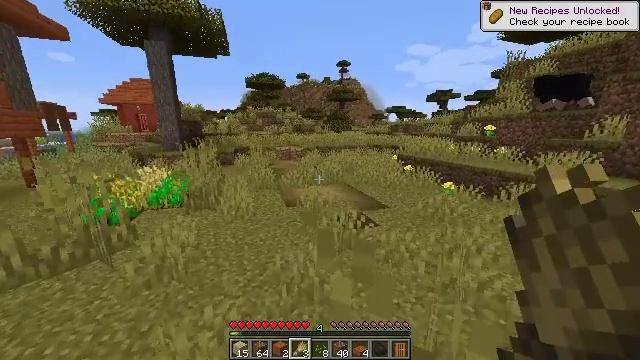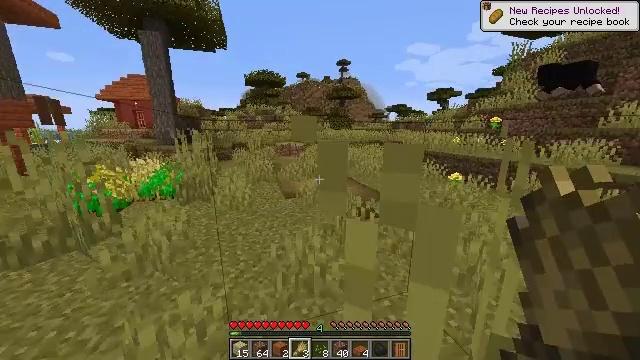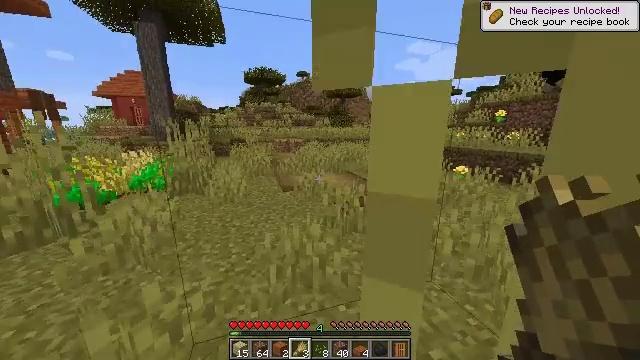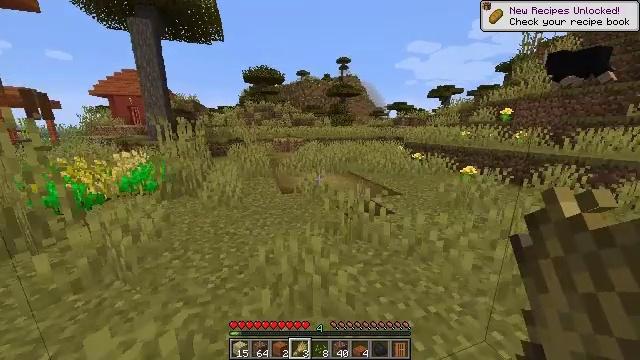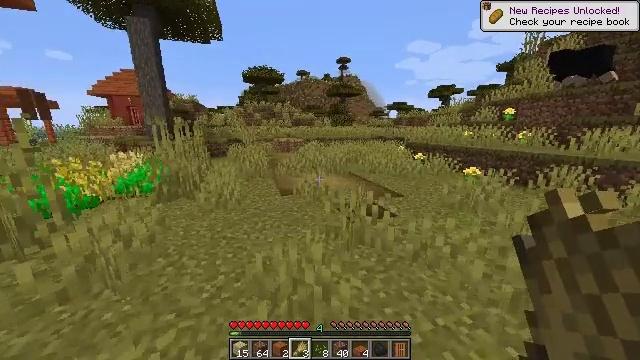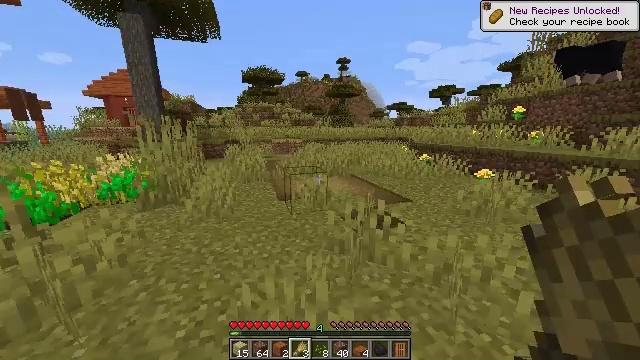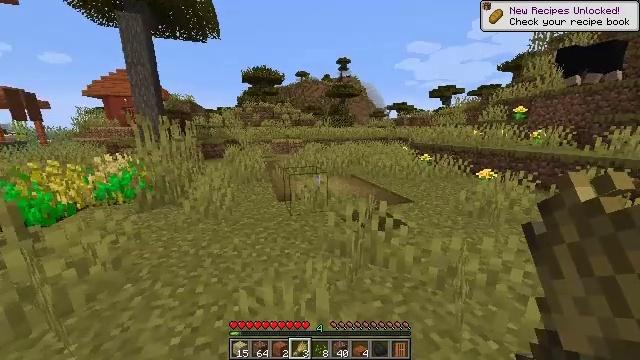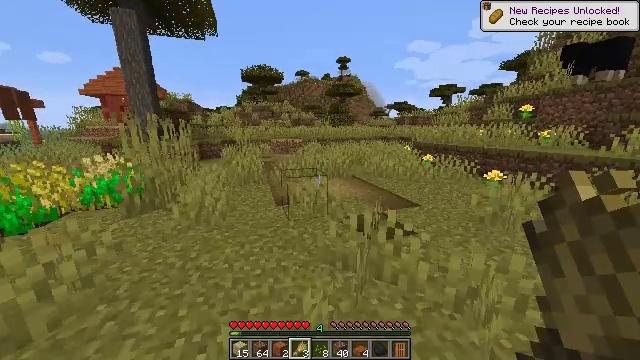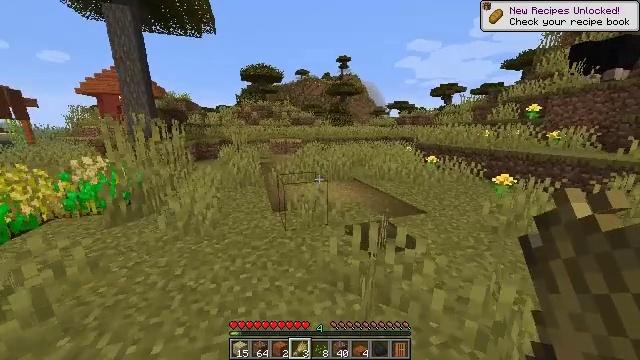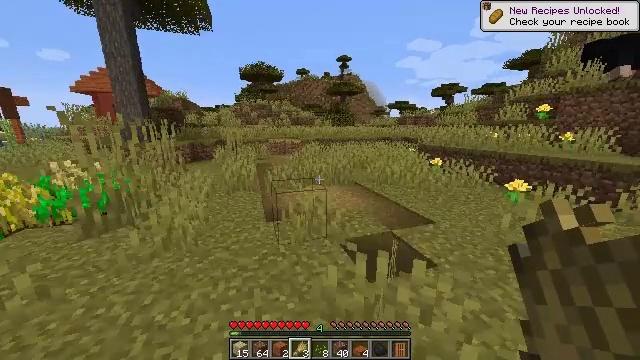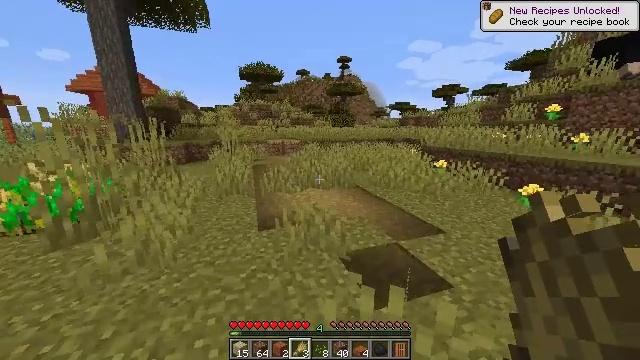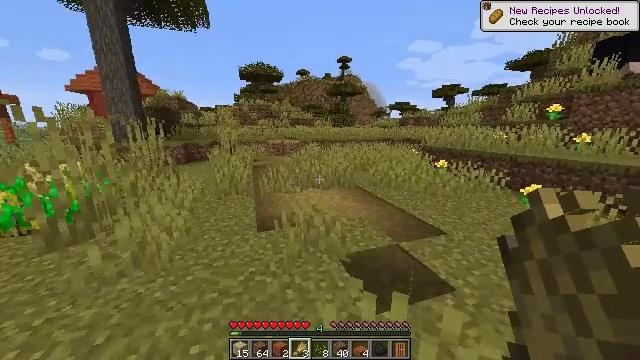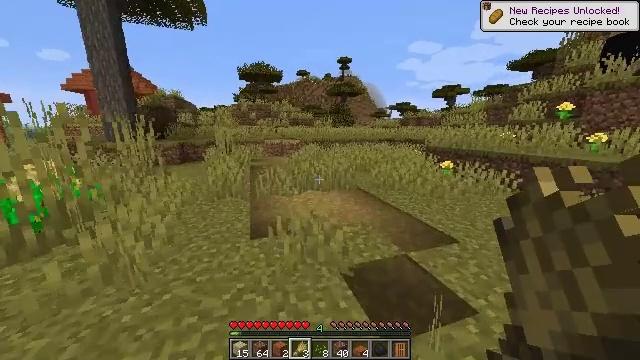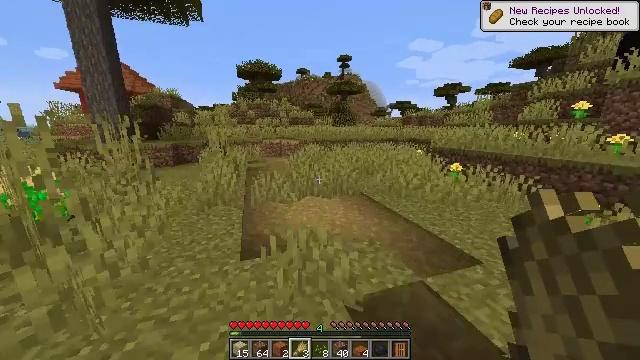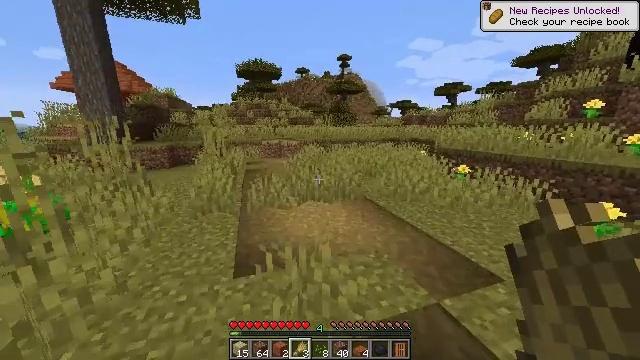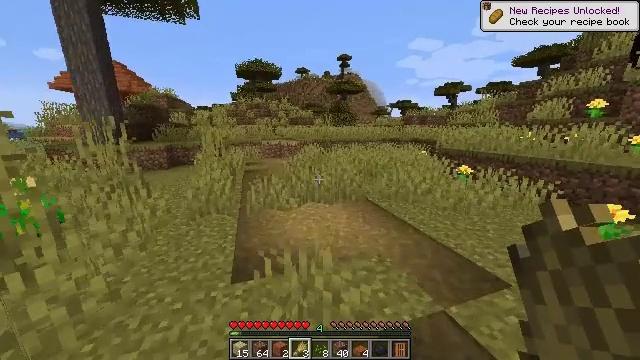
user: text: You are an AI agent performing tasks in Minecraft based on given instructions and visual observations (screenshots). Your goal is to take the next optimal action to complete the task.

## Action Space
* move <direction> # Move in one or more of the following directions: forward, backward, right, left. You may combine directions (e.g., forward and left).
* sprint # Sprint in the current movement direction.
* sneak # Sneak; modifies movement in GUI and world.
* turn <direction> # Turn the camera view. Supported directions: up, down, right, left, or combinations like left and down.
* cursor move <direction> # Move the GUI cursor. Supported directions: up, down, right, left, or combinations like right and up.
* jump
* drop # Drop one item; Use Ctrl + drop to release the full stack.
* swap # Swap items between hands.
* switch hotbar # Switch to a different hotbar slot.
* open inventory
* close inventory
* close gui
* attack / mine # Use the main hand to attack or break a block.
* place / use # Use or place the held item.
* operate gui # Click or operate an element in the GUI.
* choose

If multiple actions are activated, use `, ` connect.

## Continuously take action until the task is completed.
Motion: motion action
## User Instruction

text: Cut down the sugar cane stalks.
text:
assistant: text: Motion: move forward, sprint
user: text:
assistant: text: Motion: move forward, sprint
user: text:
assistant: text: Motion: move forward, sprint
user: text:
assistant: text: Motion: move forward, sprint
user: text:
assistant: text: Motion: move forward, sprint
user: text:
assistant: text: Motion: move forward, sprint
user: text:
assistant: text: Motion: move forward, sprint
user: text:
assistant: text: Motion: move forward, sprint
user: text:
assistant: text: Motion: move forward, sprint
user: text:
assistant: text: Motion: move forward, sprint
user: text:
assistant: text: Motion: move forward, sprint
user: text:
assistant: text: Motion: move forward, sprint
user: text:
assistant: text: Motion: move forward, sprint
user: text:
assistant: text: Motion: move forward, sprint
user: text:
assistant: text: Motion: move forward, sprint
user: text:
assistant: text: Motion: move forward, sprint
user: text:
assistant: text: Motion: move forward, sprint
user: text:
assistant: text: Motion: move forward, sprint
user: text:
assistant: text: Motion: move forward, sprint
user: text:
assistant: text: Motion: move forward, sprint
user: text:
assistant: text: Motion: move forward, sprint
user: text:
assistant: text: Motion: move forward, sprint
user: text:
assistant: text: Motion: move forward, sprint
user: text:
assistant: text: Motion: move forward, sprint
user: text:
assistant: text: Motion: move forward, sprint
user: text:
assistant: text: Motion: move forward, sprint
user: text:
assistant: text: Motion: move forward, sprint
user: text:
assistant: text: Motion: move forward, sprint
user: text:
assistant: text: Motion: move forward, sprint
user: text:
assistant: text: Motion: move forward, sprint